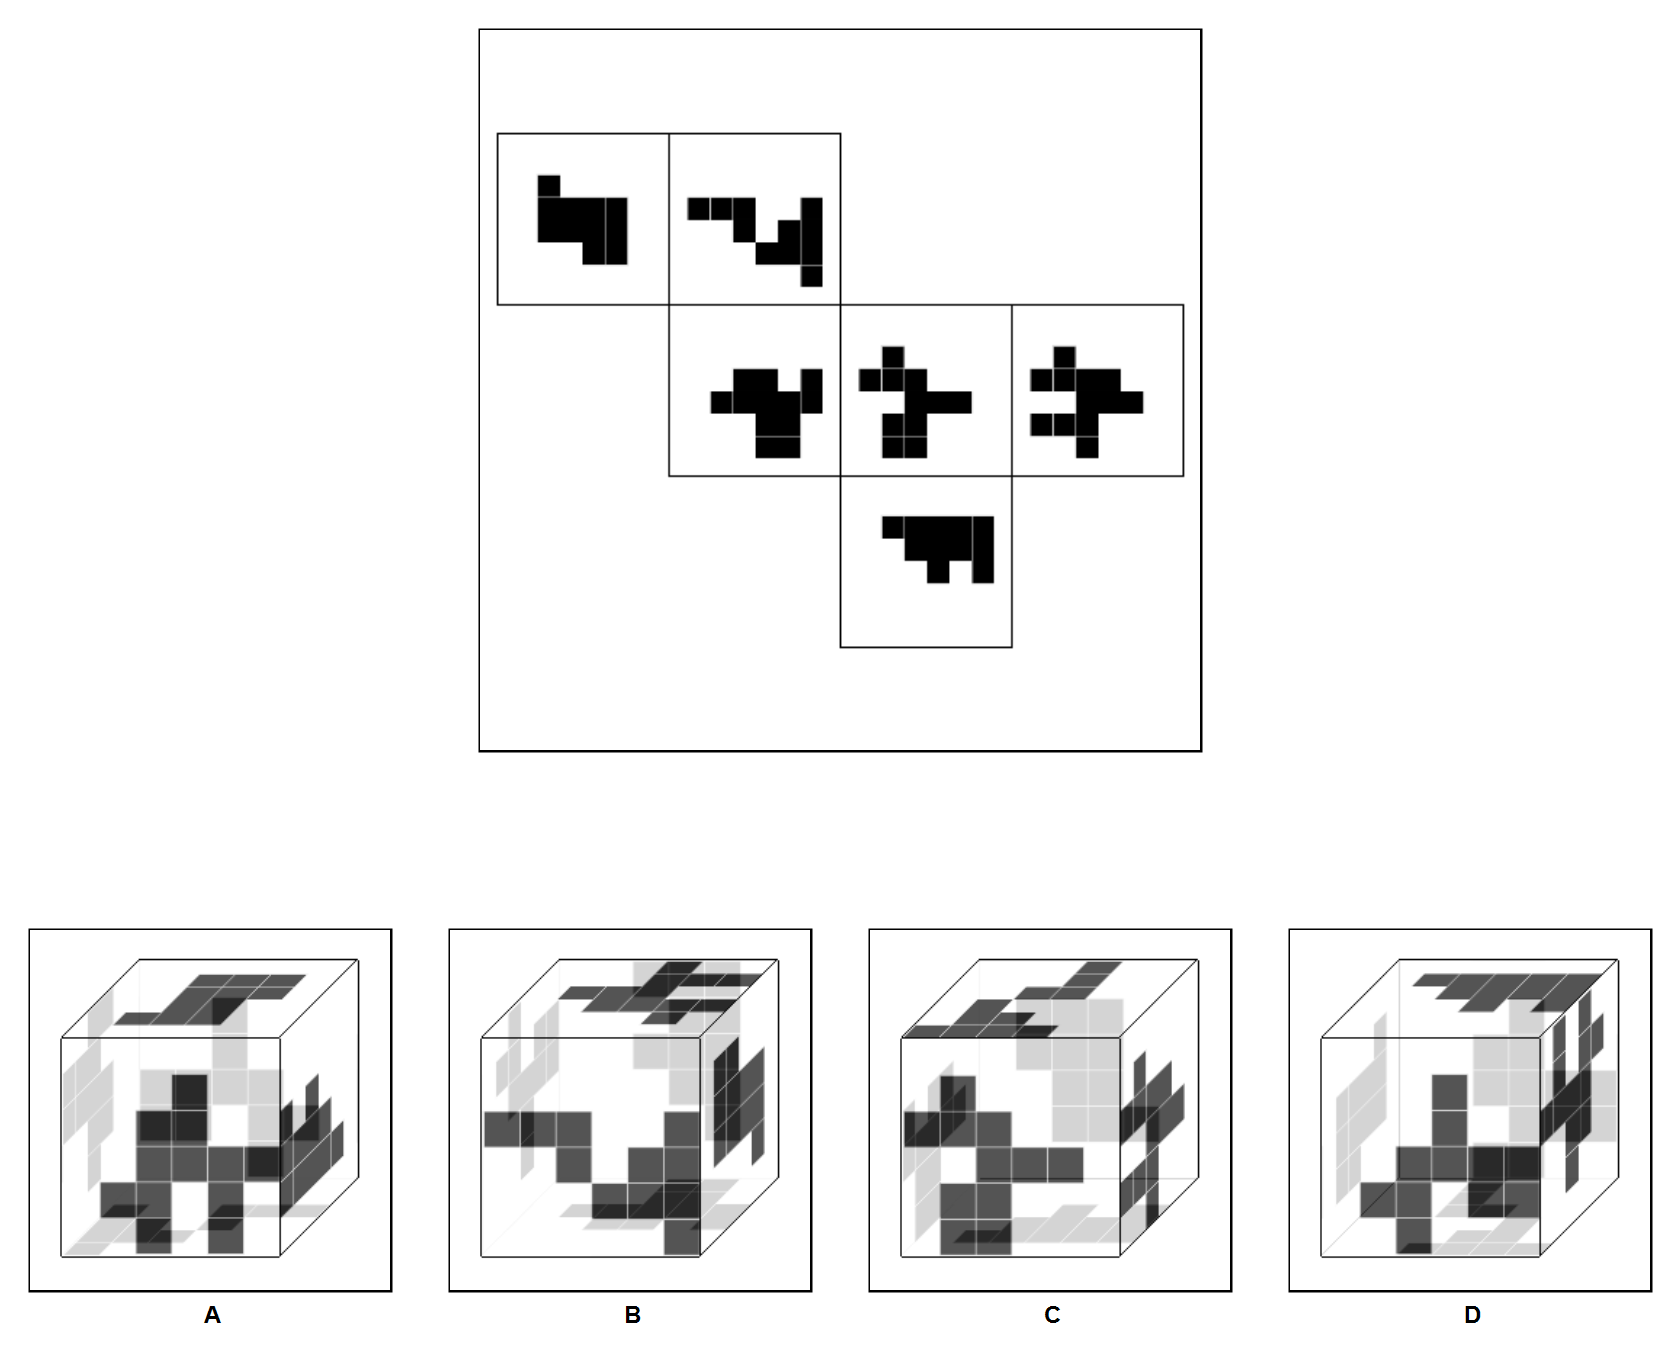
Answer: C